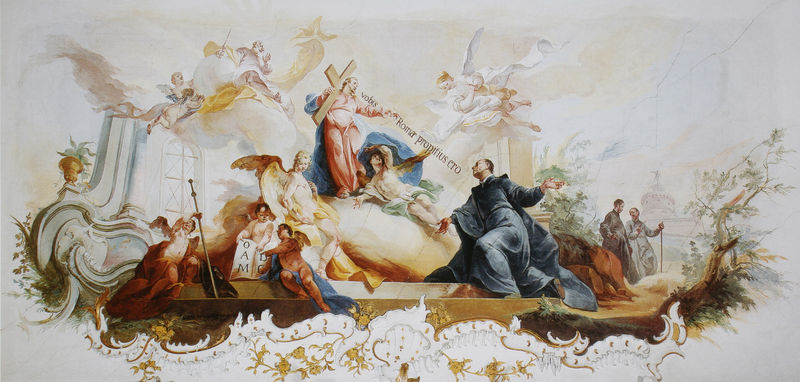
Titel: Vision des hl. Ignatius
Künstler: Johann Dominicus Barbieri
Standort: Bergen
Institution: Pfarr- und Wallfahrtskirche
Schlagwörter: baum, blau, blätter, dunkel, flügel, gemälde, gruppe, himmel, laub, mann, nackt, schatten, umhang, weiß, wolken, aquarell, bäume, gelb, grün, landschaft, menschen, ocker, sitzen, äste, ausschnitt, braun, bunt, fenster, frau, geste, grau, hell, hintergrund, licht, männer, orange, schwarz, skizze, säule, gebäude, haus, rot, tiere, tuch, weg, wolke, beige, leute, malerei, ornament, wand, architektur, barock, bibel, mensch, stehen, stein, natur, zweige, kirche, boden, geistlicher, gewand, gold, kutte, mantel, decke, personen, musik, pflanze, pflanzen, rokoko, rosa, boot, fliegen, kinder, stock, engel, putte, ranken, vase, schrift, wellen, modell, stab, reisig, graphik, barun, linien, kuppel, treppe, wogen, detail, inschrift, ornamente, verzierung, wandgemälde, wandmalerei, stuck, stufen, podest, gewölbe, buch, bayern, kreuz, münchen, palast, dom, schweben, traum, text, buchstaben, knien, beten, altar, rom, pfarrer, christus, jesus, wanderer, priester, mönch, heiliger, mönche, heilige, märtyrer, deckengemälde, fresko, posaune, putten, maria, illusion, putti, sakral, spruch, fresco, bozetto, vergoldung, süddeutschland, eilen, christi, erlösung, himmelfahrt, ornat, verkündigung, kapitol, pastorale, petersdom, latein, roma, lateinisch, rocaille, trompete, spruchband, tafeln, illusionsmalerei, schriftband, pilger, niederknien, passion, gesetzestafeln, gefieser, kreiz, babylon, fama, oranamente, christut, kreuzträger, kütte, oam, deeisi, alfa omega